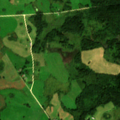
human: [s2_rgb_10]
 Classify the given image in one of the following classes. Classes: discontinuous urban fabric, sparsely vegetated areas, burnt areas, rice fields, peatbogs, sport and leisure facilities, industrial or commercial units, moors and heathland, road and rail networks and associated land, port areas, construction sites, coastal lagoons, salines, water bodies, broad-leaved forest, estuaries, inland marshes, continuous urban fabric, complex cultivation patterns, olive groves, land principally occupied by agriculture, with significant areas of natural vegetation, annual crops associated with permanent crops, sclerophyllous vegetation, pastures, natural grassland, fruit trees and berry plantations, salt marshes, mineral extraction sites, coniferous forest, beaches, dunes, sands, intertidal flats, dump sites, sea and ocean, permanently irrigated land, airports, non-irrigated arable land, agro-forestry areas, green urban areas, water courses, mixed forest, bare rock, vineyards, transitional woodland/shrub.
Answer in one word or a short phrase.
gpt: pastures, complex cultivation patterns, land principally occupied by agriculture, with significant areas of natural vegetation, mixed forest